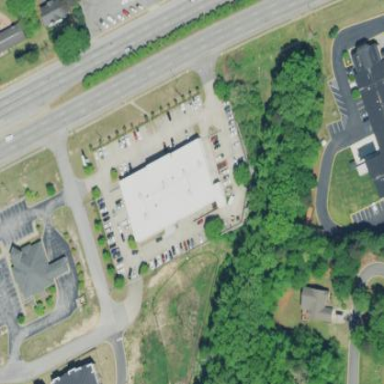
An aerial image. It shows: Building used as car repair shop.